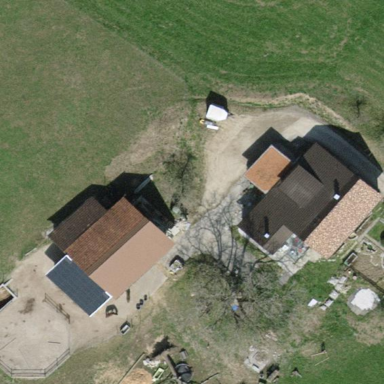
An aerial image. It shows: Farm with farmyard.